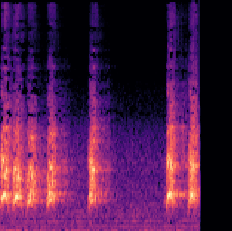
Sound class: Dog